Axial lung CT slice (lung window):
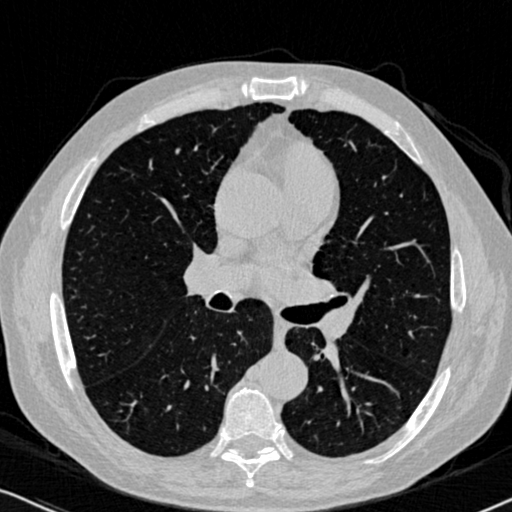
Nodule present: no